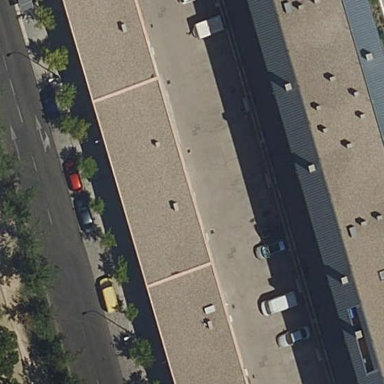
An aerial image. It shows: Commercial building.